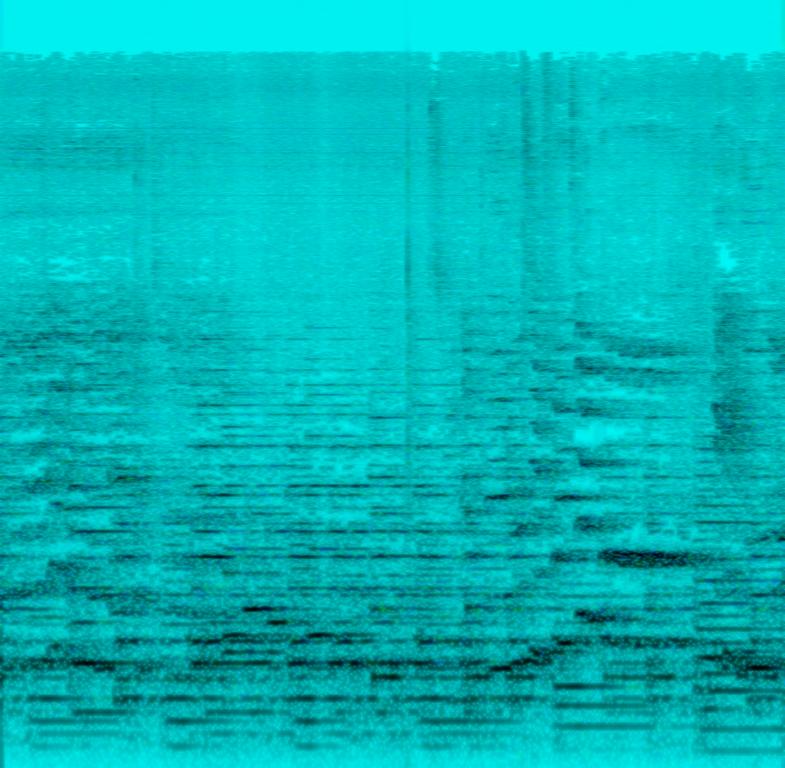
The low quality recording features opera live performance that consists of passionate female vocal singing over groovy piano melody. The recording is very noisy, in mono and very reverberant as it was probably recorded in a medium size hall, with a poor quality microphone.